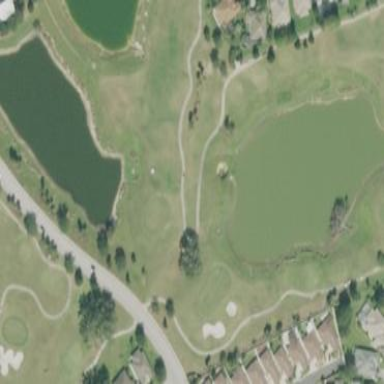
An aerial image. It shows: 9-hole golf course in the leisure land.